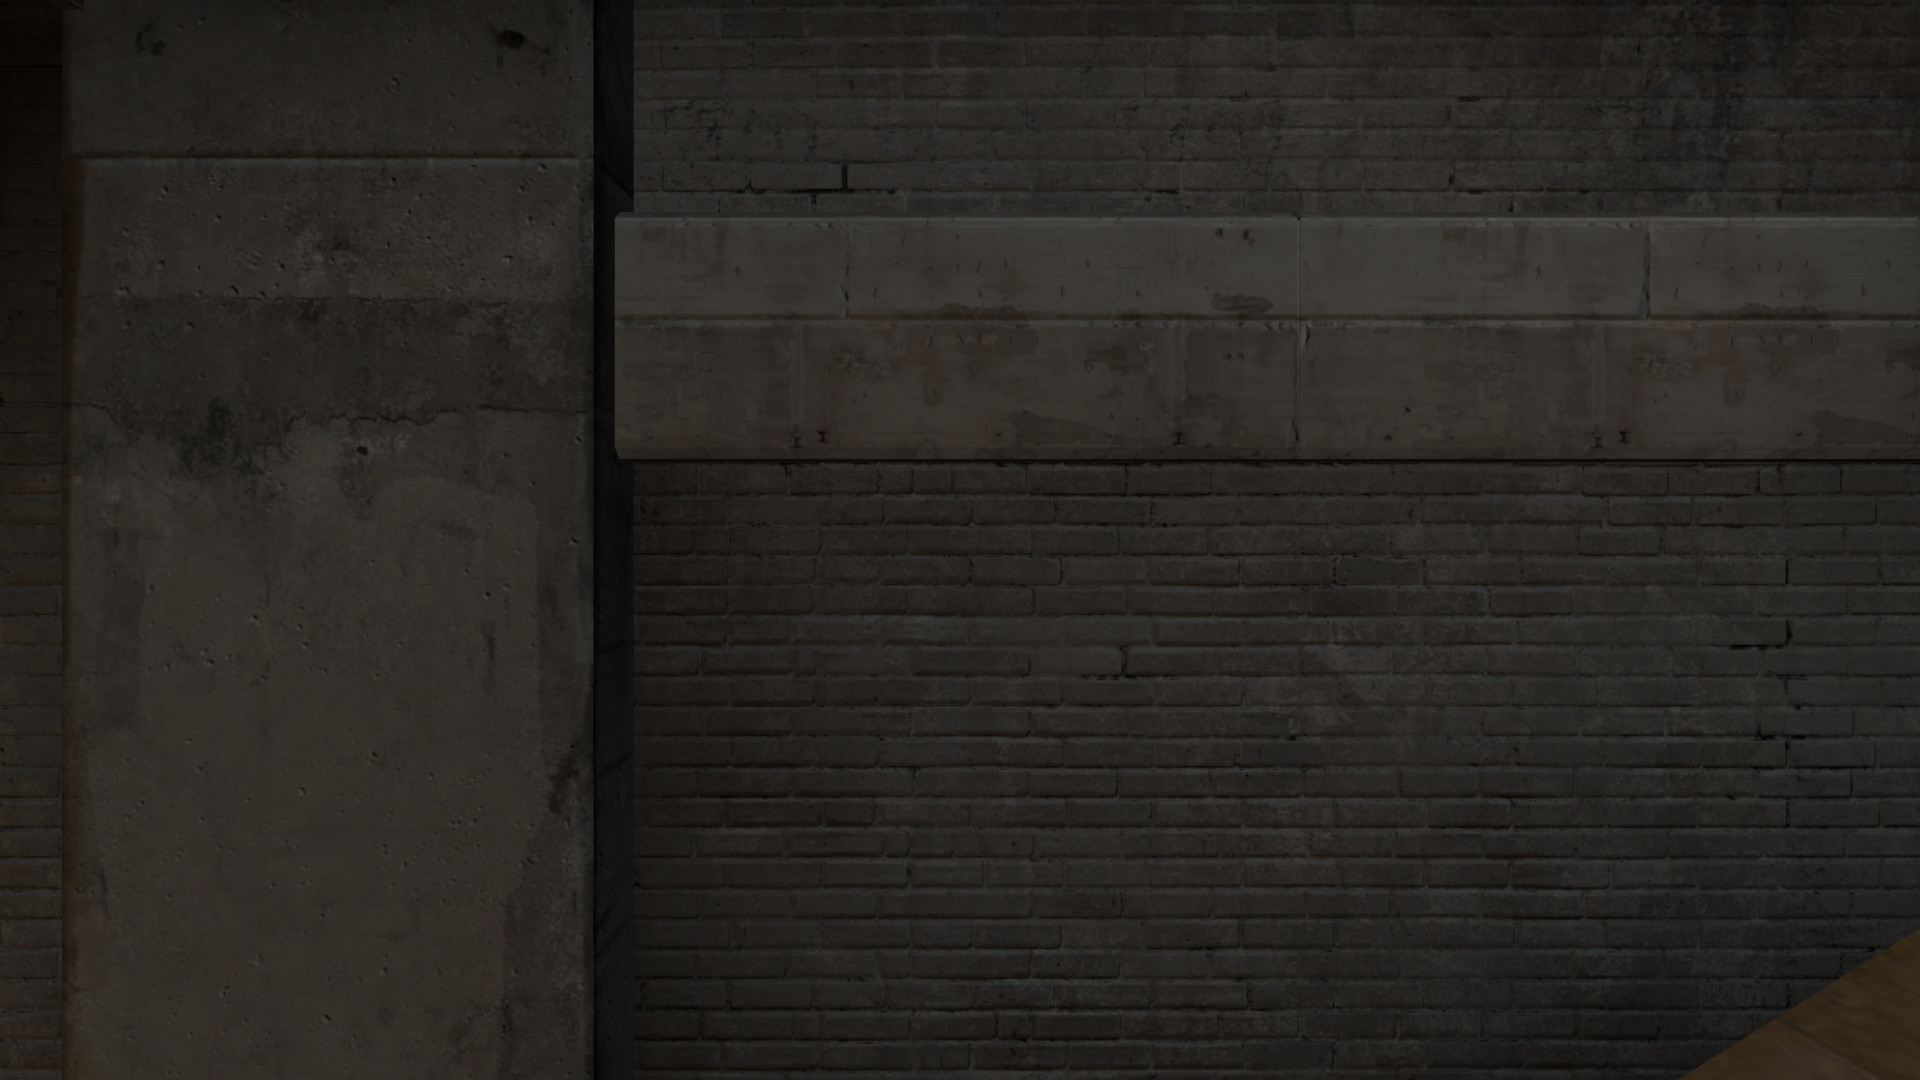
Map: de_train